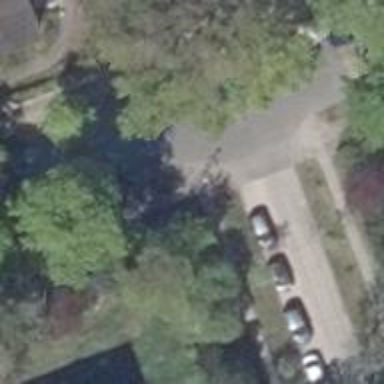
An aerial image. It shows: Beautiful avenue lined with deciduous broadleaved trees.